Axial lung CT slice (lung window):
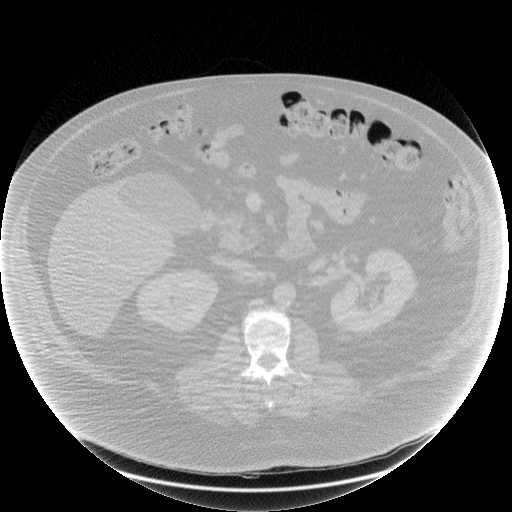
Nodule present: no